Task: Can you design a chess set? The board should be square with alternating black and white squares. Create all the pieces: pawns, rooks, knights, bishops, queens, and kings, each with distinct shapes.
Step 2478:
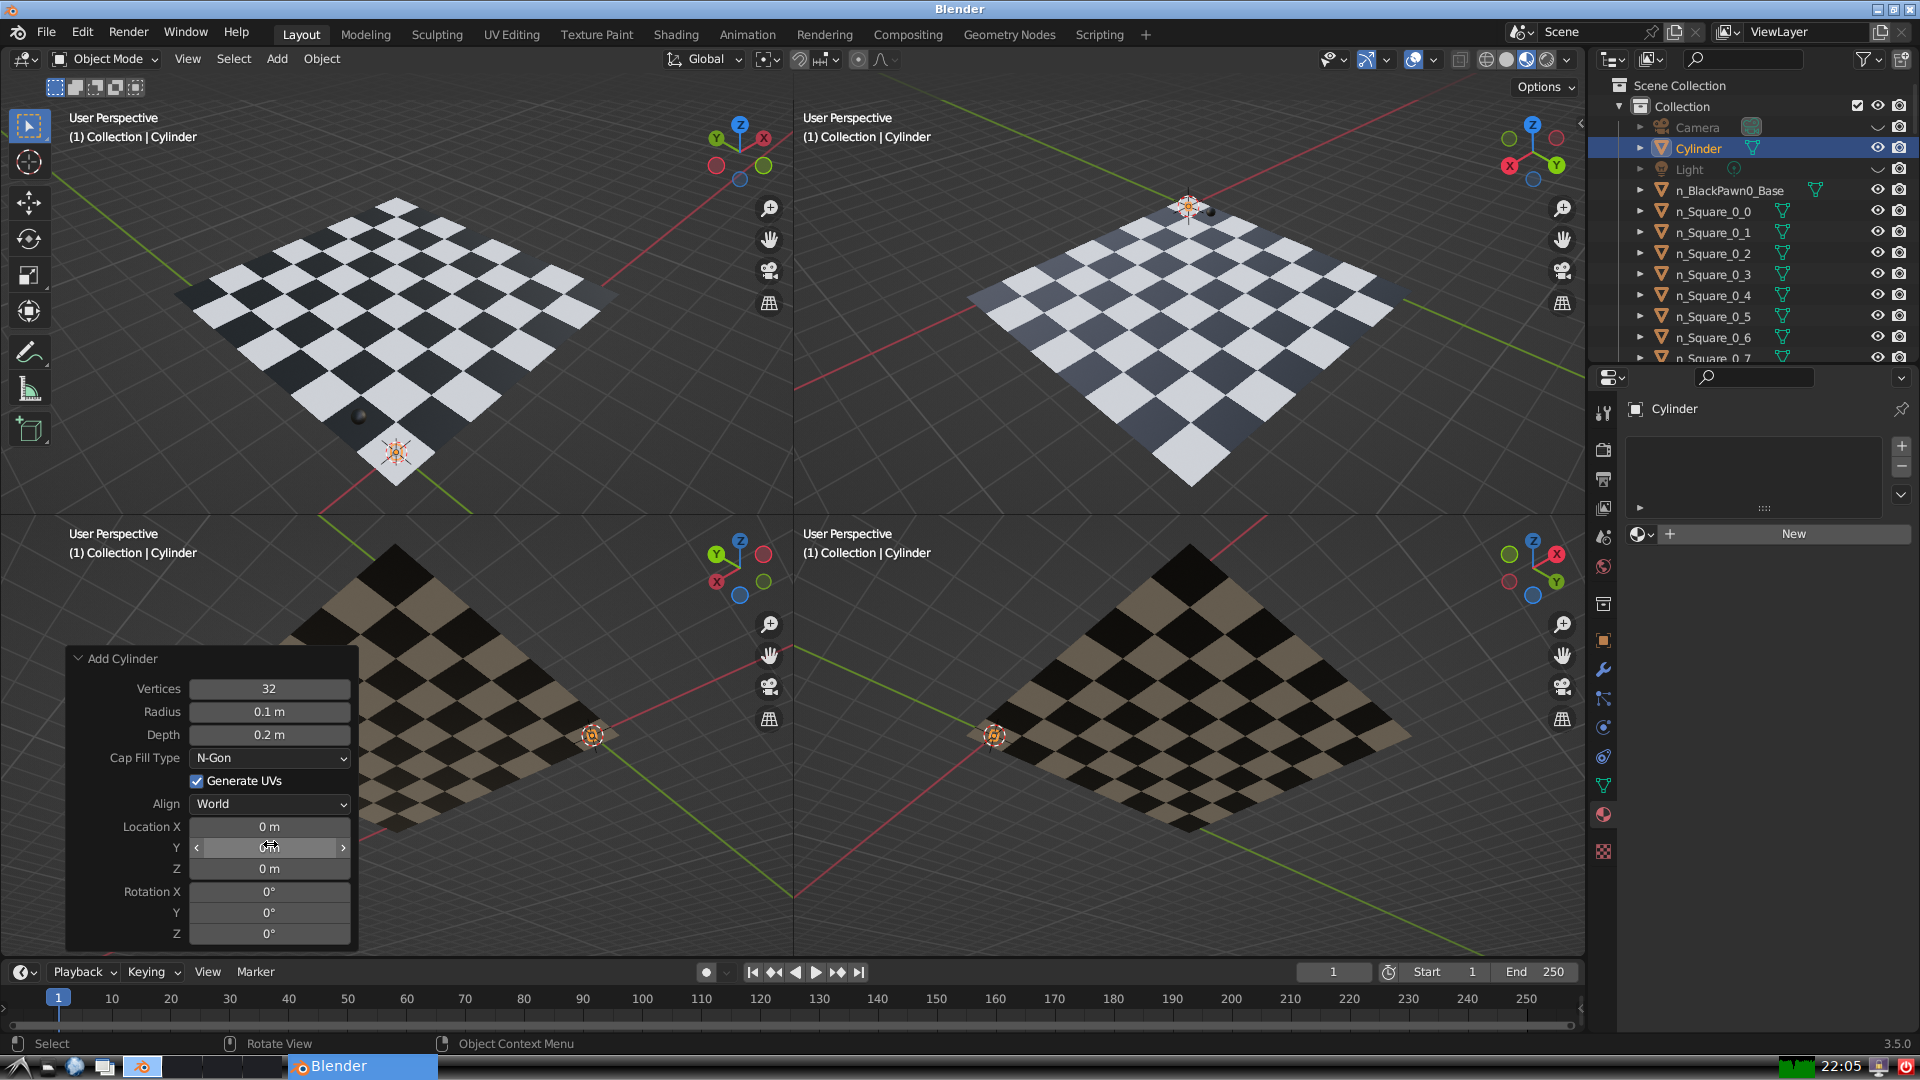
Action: click: no